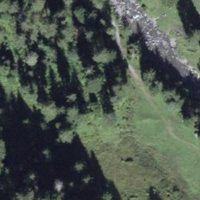
EUNIS habitat code: 43
Species observed at this site:
Salvia glutinosa